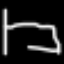
Label: bed